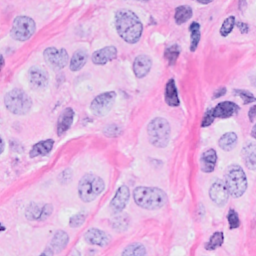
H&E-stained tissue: Breast